Aerial crown-view tile of a tropical tree (Barro Colorado Island, Panama), acquired 20250317:
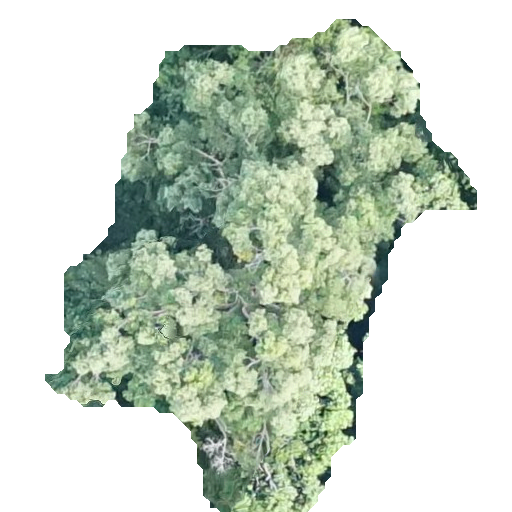
Species: Ocotea leptobotra
GBIF accepted scientific name: Ocotea leptobotra
Crown area: 184.923 m²